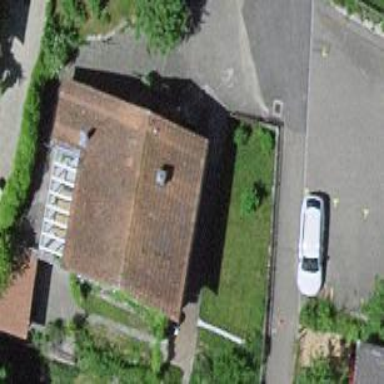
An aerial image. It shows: Simple house.